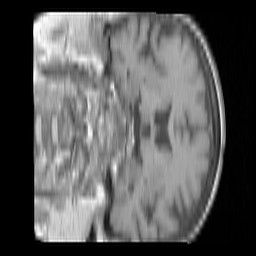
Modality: T1w
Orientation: coronal
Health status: ill
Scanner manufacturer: siemens
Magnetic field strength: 3 T
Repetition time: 0.4 s
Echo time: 0.00272 s